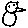
Label: bird